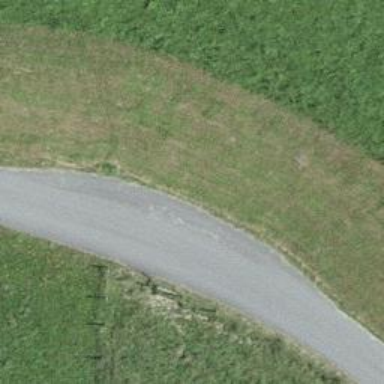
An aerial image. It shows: Passing place on the road.